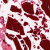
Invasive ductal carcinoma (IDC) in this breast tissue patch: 0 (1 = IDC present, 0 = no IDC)